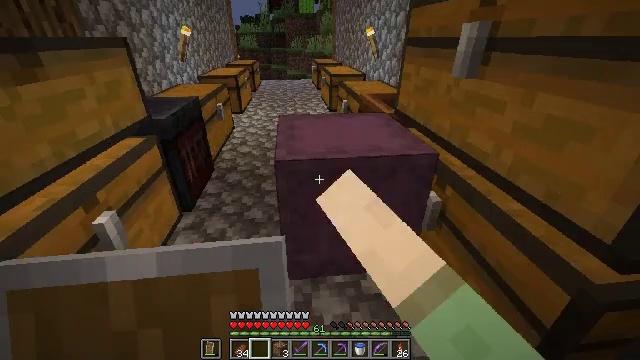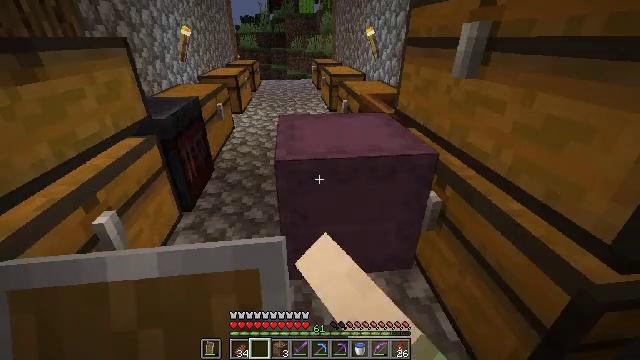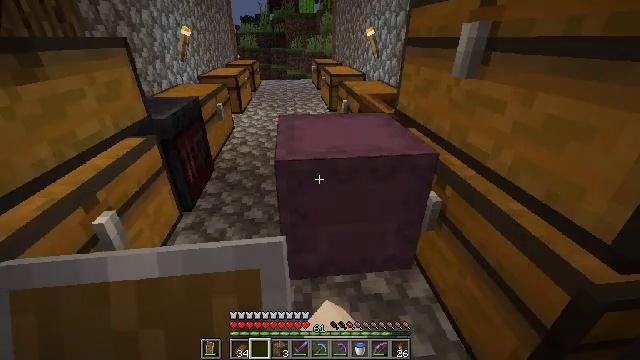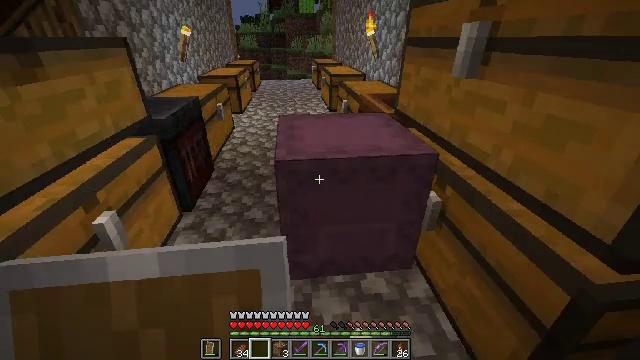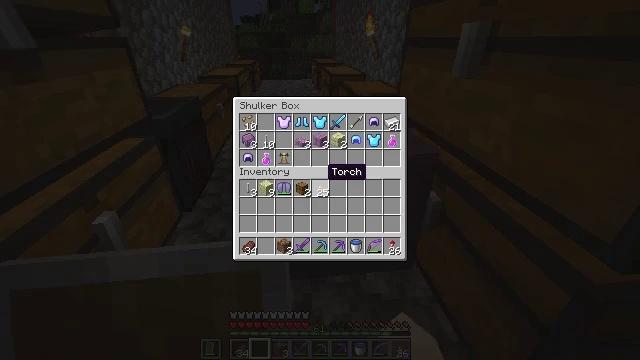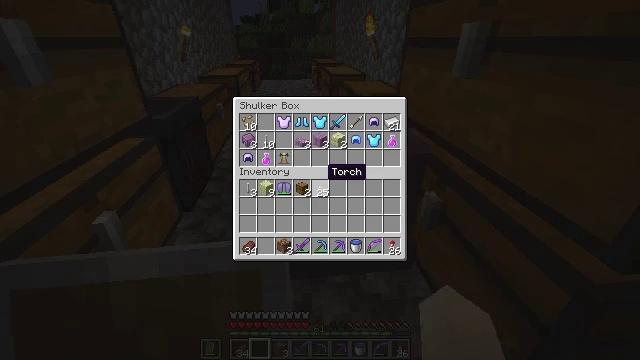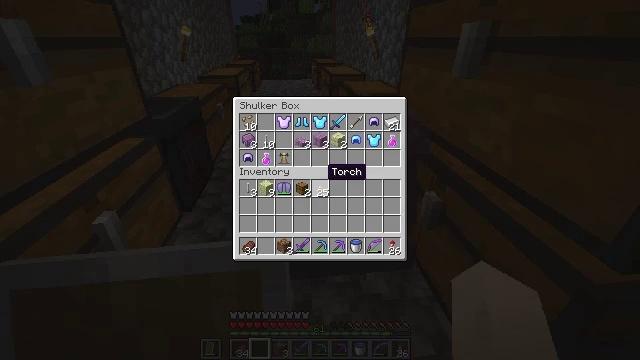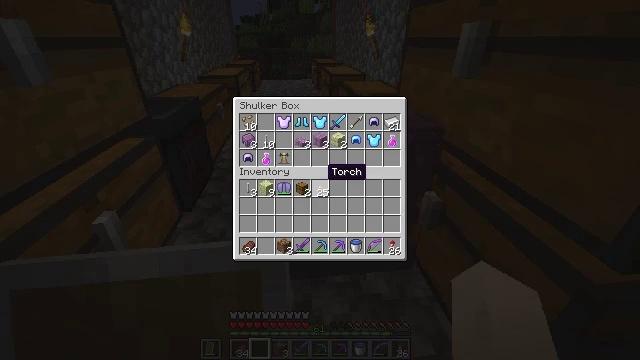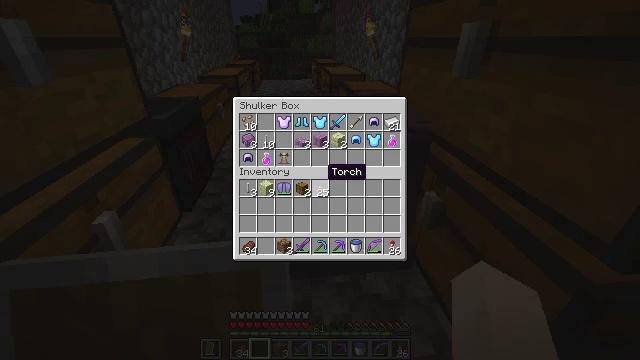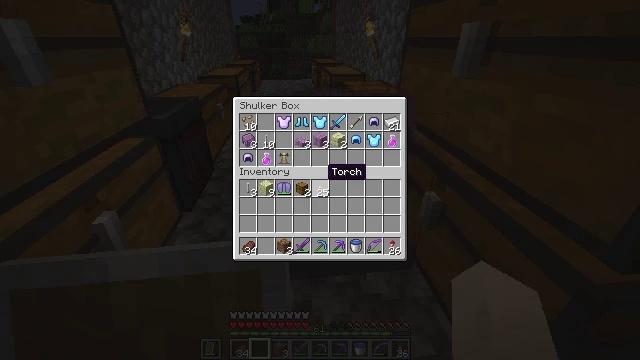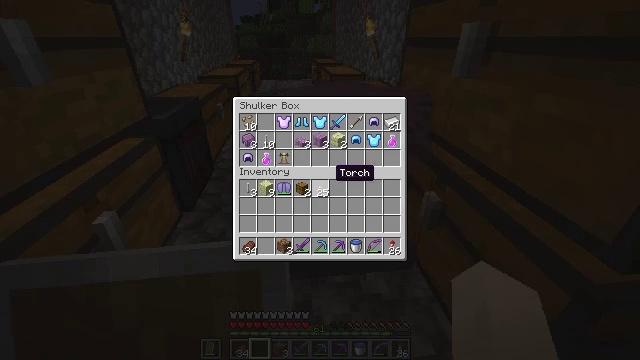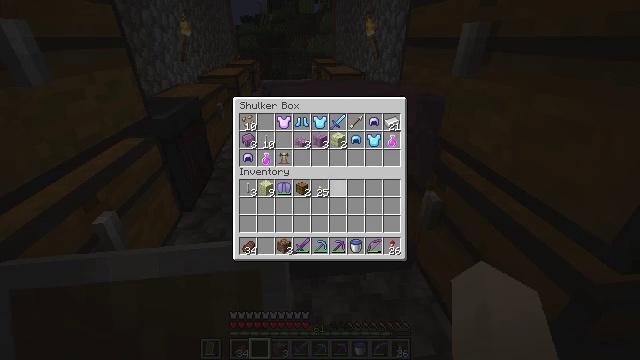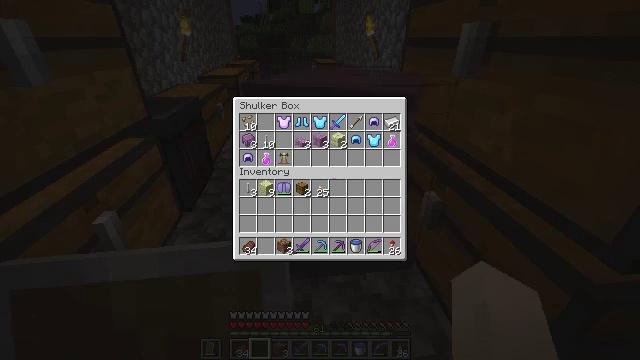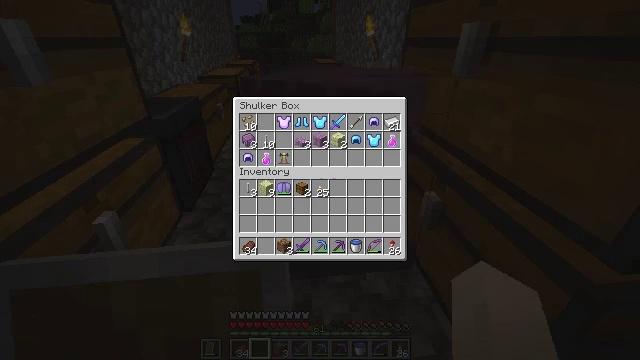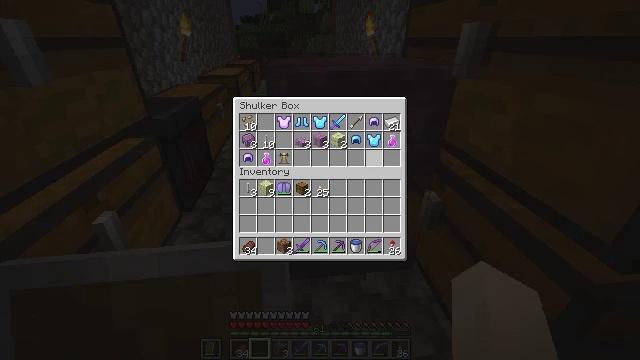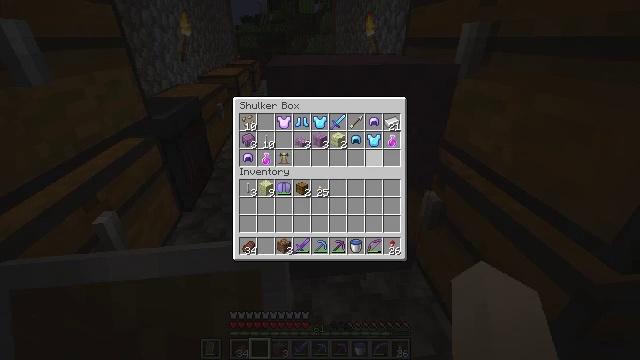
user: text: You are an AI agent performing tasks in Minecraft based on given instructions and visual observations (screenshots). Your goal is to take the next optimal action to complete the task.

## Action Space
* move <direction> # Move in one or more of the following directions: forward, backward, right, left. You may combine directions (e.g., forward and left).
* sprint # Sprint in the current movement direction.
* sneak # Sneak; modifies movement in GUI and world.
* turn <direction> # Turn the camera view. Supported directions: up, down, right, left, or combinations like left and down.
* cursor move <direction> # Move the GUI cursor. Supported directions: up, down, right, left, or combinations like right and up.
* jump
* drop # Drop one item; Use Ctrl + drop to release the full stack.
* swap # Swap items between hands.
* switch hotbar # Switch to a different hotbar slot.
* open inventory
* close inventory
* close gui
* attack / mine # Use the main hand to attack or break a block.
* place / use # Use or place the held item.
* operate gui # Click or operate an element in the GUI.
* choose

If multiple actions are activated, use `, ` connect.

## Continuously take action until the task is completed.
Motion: motion action
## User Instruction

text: Mine the shulker box.
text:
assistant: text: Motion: use / place
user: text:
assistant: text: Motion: no_op
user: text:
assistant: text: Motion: no_op
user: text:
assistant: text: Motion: no_op
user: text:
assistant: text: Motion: no_op
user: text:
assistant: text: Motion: no_op
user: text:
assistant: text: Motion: no_op
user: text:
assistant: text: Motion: no_op
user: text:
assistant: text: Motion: no_op
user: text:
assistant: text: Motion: turn right
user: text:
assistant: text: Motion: turn right
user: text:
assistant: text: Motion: turn right
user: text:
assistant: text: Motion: turn right
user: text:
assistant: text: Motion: turn right and up
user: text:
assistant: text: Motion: turn right and up
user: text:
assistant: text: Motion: sneak
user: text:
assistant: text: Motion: sneak
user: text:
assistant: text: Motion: sneak
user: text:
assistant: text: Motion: sneak
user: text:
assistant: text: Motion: sneak
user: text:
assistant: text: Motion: sneak
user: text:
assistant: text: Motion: sneak
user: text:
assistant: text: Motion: sneak
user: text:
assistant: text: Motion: sneak
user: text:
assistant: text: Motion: sneak, use / place
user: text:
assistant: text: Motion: sneak, use / place
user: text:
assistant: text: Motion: sneak, use / place
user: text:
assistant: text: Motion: sneak, turn up
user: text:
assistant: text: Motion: sneak, use / place
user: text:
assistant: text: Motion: sneak, use / place